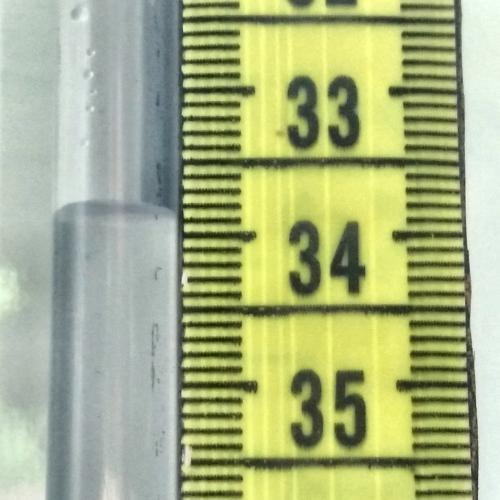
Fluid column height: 33.8 cm